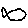
Label: fish